Question: I would like to plot a straight line over a interval. For example, I have two variables: h and Time. When Time is between 0 to 0.56, the h value is 0.25. I need it to be a straight line. Similarly, for other points.When i use the function plot(Time,h), the lines are connected. I don't want this.
Need some guidance on this..
It looks like this:

What I have tried so far?
'''
function PlotH(Time,h)
for i=2:size(Time)
x = h(i)*ones(1,Time(i));
hold on;
end
plot(x)
ymax = max(h);
xlim([1 max(Time)]);
ylim([-0.5 ymax+0.5]);
xlabel('Time')
ylabel('Rate')
end
'''
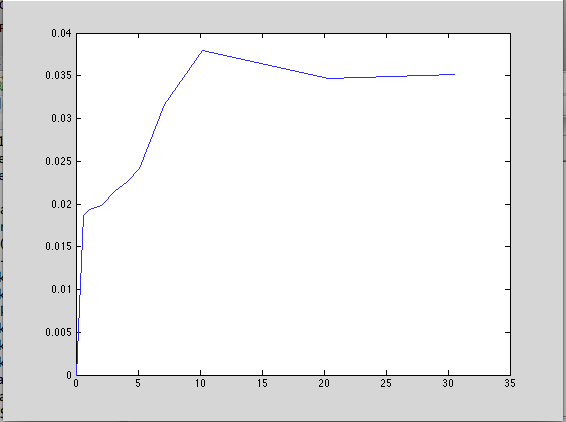
Answer: Even simpler, just use <URL>'.